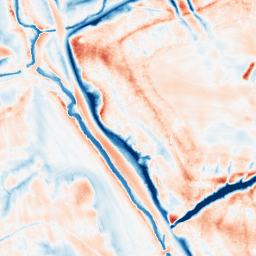
Category: edge_preserving
Decomposition family: guided
Decomposition parameters: radius: 8
eps: 0.01
Upsampling method: sinc_blackman
Upsampling parameters: scale: 2
kernel_size: 8
Upsampling scale: 2